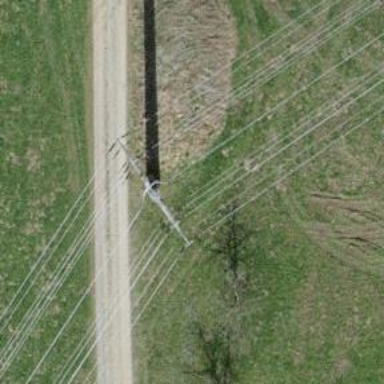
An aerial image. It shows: Power line is depicted.